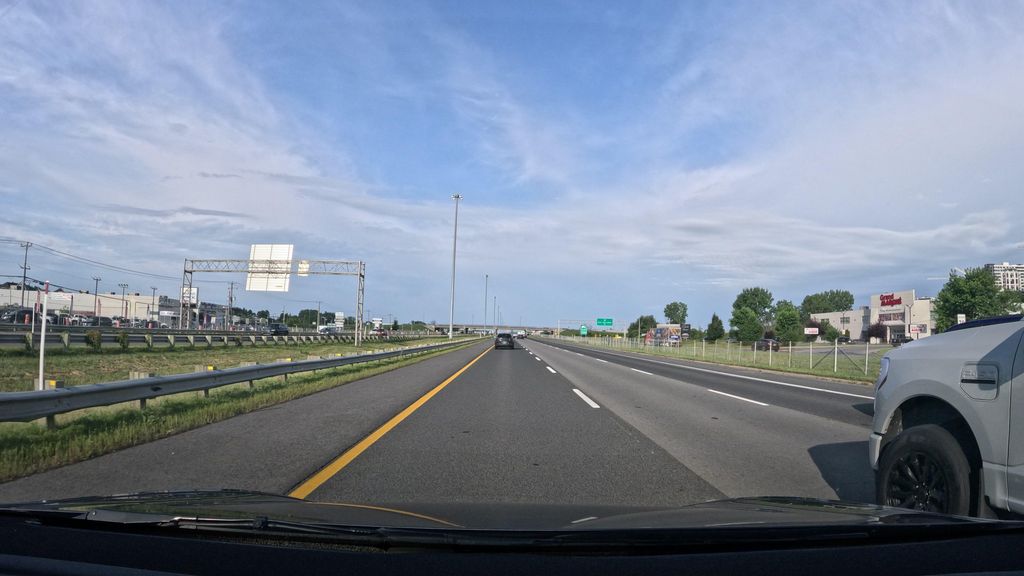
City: montreal